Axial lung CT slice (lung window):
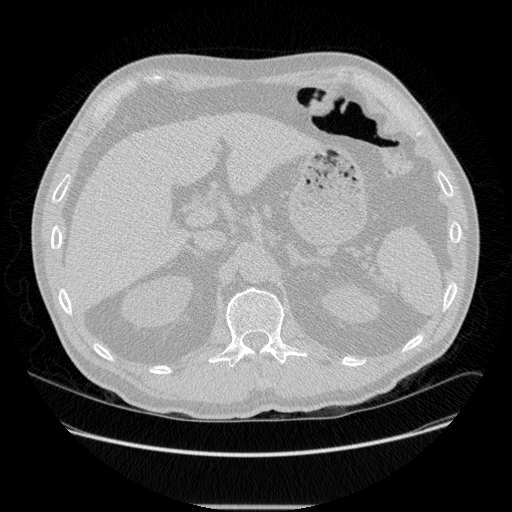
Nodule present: no